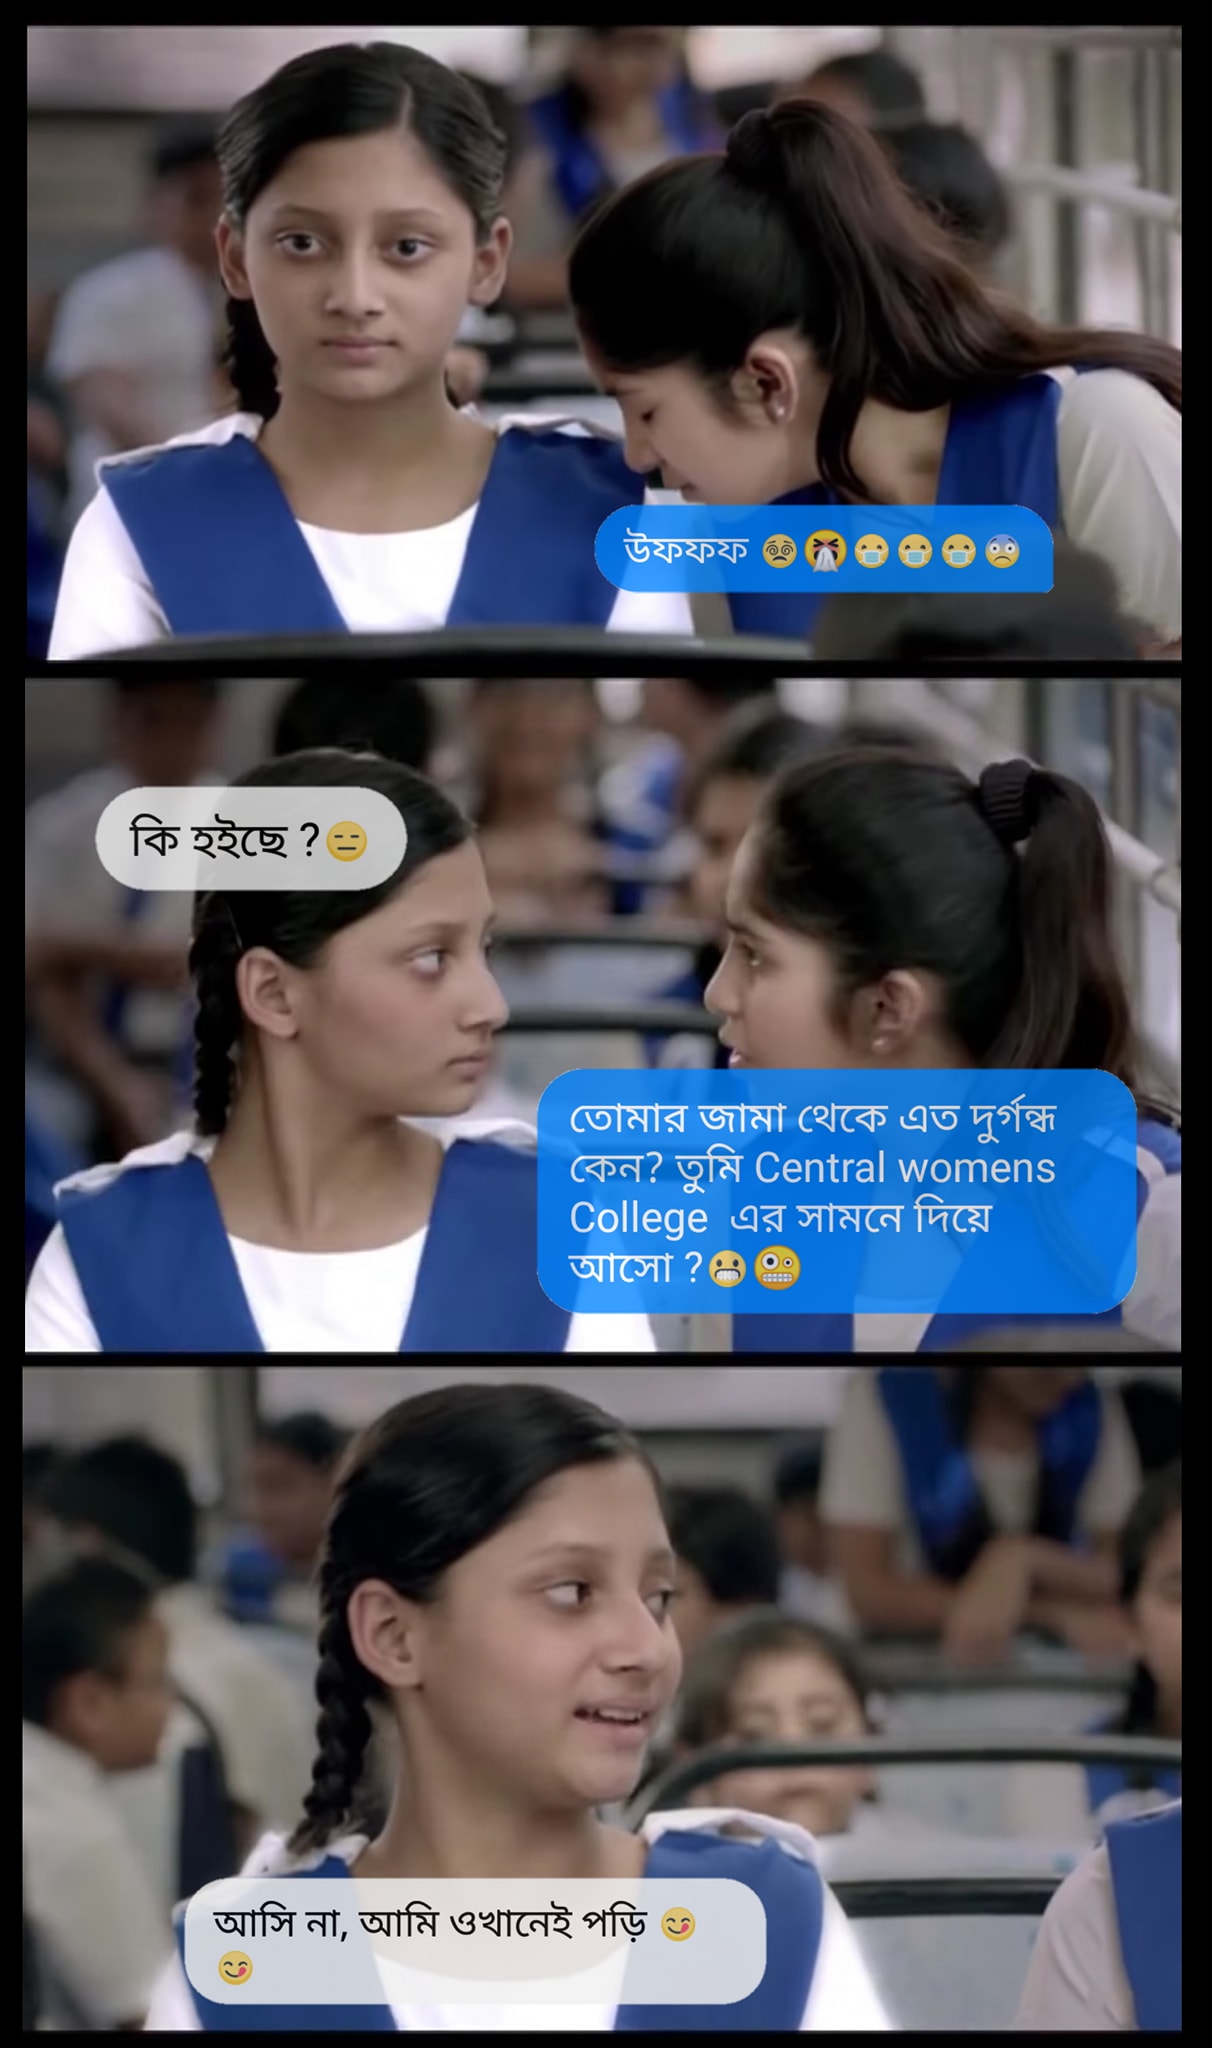
Caption: উফফফ   কি হইছে?  তোমার জামা থেকে এত দুর্গন্ধ কেন ? তুমি Central womens College  এর সামনে দিয়ে আসো ?  আসি না , আমি ওখানেই পড়ি
Label: hate